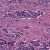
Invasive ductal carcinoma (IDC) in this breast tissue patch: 1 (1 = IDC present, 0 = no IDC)